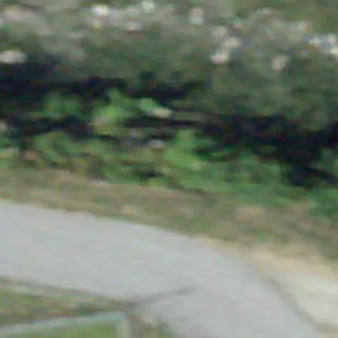
Label: other